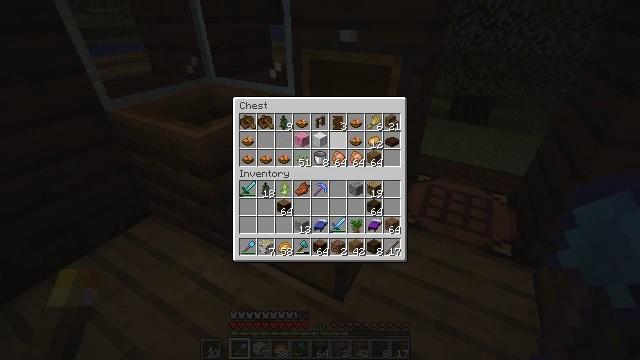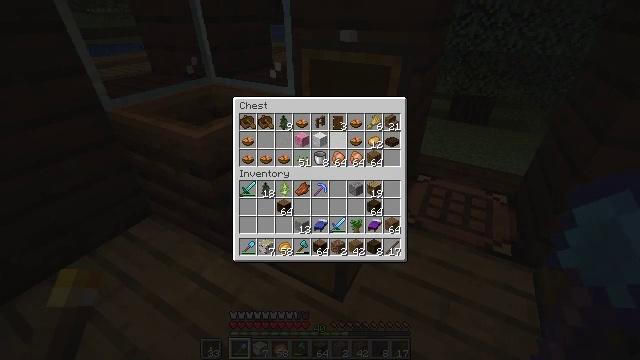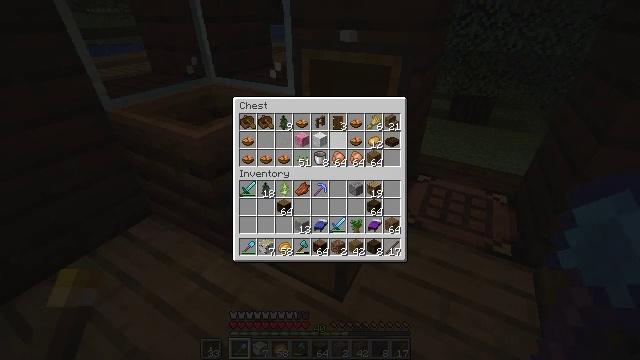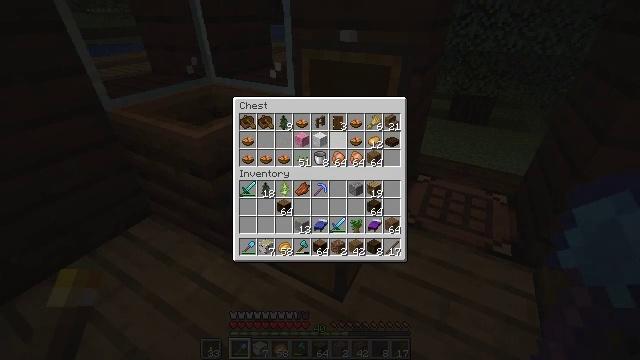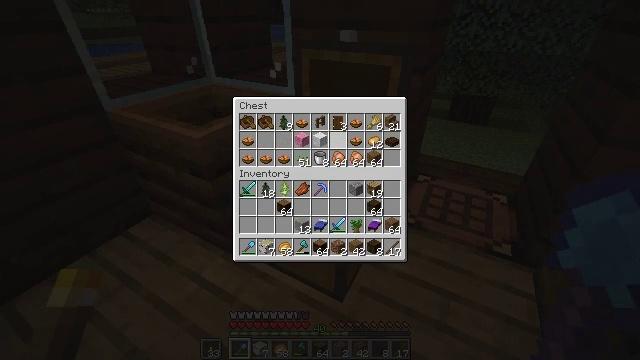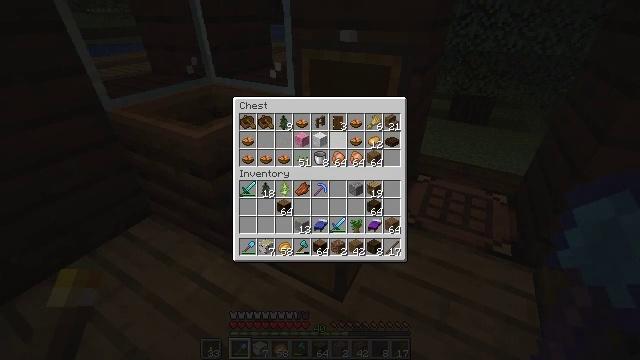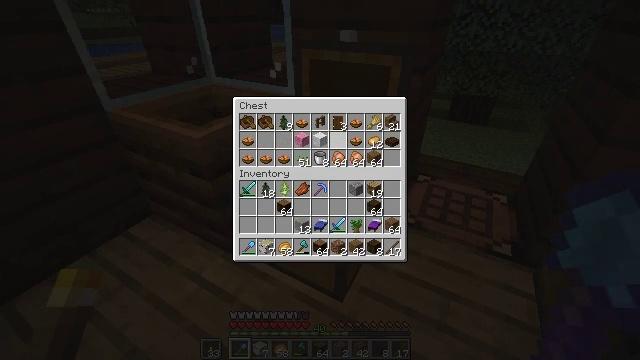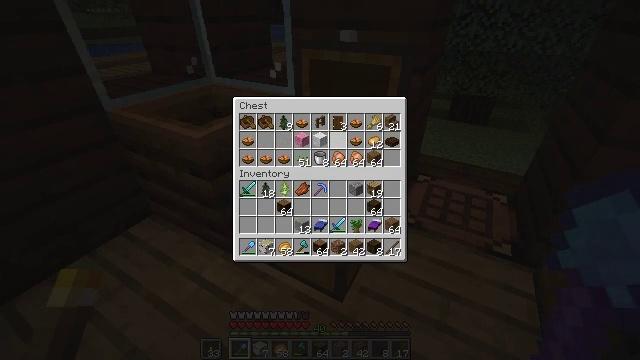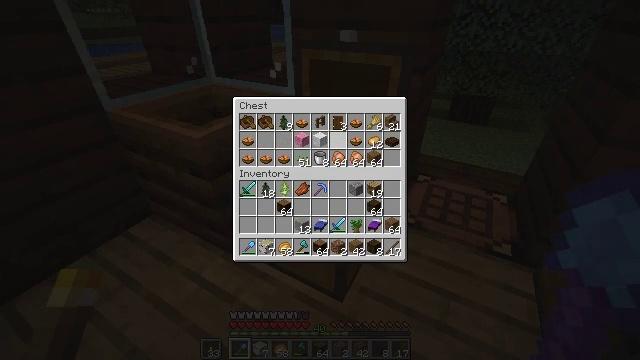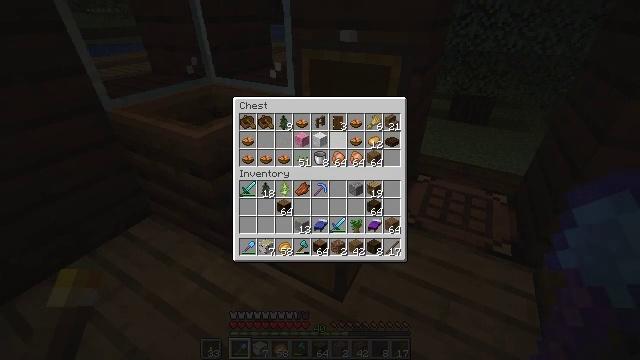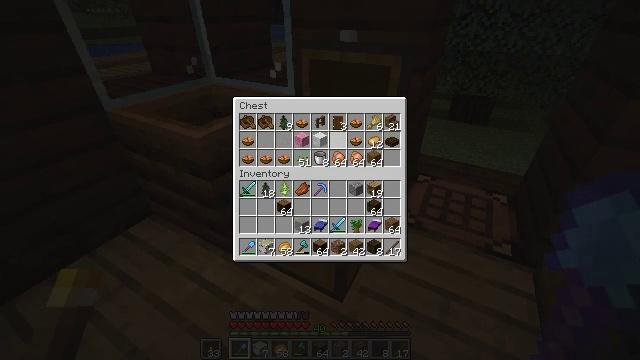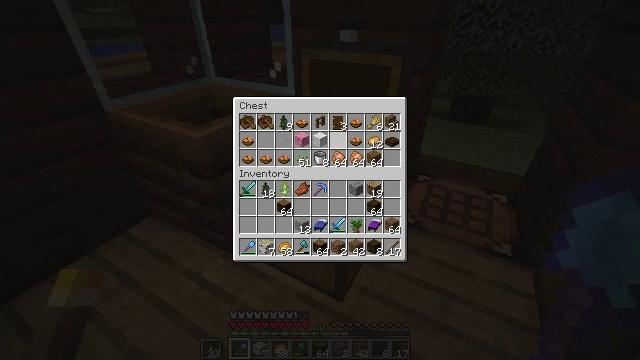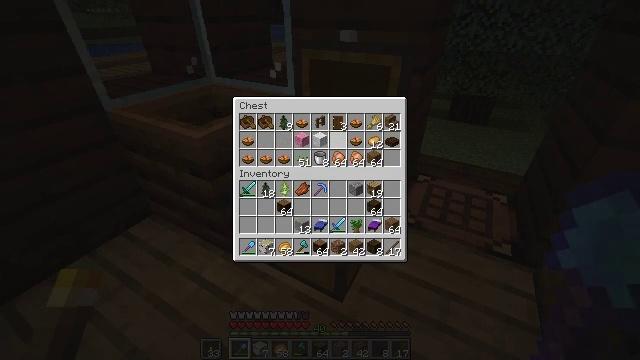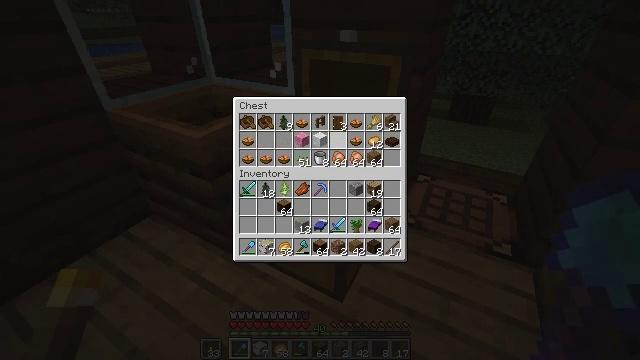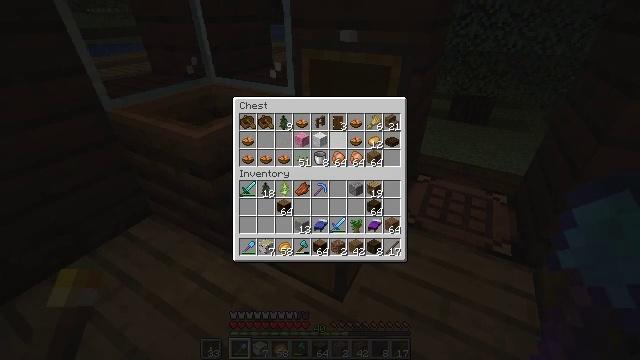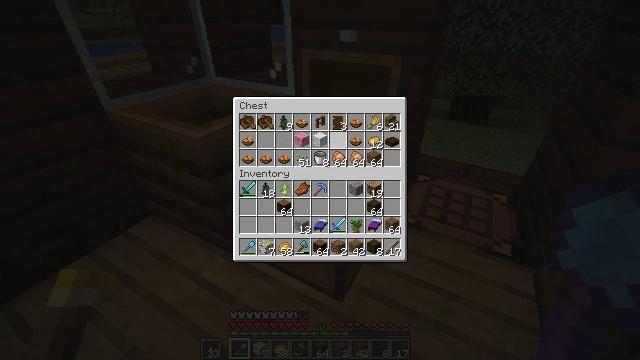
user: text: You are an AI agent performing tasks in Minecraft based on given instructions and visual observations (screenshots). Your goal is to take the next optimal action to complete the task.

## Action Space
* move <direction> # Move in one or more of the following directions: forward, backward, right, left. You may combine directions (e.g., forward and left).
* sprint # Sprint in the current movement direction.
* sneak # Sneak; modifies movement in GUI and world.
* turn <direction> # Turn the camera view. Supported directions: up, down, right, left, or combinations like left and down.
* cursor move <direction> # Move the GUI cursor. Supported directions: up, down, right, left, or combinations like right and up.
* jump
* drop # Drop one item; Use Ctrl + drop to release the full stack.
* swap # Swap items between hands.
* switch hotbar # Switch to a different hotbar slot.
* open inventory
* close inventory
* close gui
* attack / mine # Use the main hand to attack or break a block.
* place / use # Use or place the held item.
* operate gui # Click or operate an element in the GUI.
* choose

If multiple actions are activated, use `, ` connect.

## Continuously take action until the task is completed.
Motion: motion action
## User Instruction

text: Combine materials in a crafting table to craft a light gray bed.
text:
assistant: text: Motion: sneak, operate gui
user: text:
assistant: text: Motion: sneak, operate gui
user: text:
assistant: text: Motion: sneak
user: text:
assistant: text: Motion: sneak
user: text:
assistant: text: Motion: sneak
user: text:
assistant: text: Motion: sneak
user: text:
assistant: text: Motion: sneak
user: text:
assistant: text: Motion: sneak
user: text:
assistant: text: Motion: no_op
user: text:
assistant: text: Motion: no_op
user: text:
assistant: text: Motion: no_op
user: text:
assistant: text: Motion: no_op
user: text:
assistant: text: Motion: no_op
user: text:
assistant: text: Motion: no_op
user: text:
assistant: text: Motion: no_op
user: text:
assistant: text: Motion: no_op
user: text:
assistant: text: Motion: no_op
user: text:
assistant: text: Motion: no_op
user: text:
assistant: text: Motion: no_op
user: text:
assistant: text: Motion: no_op
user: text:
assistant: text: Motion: no_op
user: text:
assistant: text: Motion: no_op
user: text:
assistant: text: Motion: no_op
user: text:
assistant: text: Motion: no_op
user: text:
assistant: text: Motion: no_op
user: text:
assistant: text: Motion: no_op
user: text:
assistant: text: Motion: no_op
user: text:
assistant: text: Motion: no_op
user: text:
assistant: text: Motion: no_op
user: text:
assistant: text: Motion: no_op